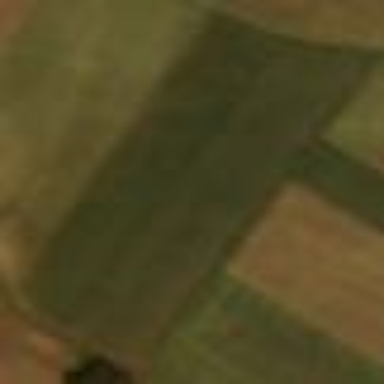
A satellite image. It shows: Farmland with wheat crops growing.